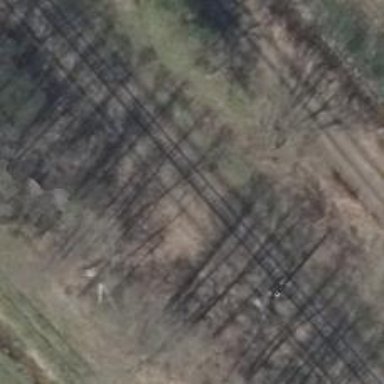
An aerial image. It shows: Railway signal.